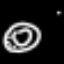
Label: donut